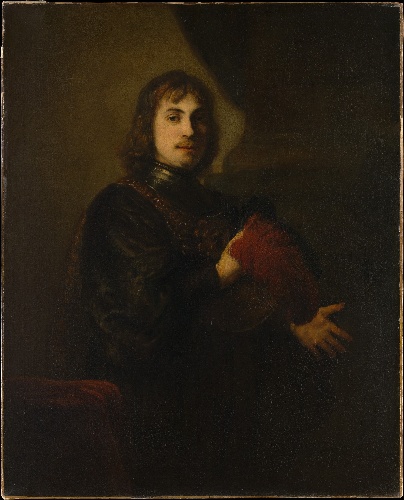
Title: Portrait of a Man with a Breastplate and Plumed Hat
Artist: Rembrandt
Artist bio: Dutch, mid- to late 1640s
Object type: Painting
Classification: Paintings
Medium: Oil on canvas
Dimensions: 47 3/4 x 38 3/4 in. (121.3 x 98.4 cm)
Department: European Paintings
Credit line: H. O. Havemeyer Collection, Bequest of Mrs. H. O. Havemeyer, 1929
Accession year: 1929
Repository: Metropolitan Museum of Art, New York, NY
Tags: Men|Portraits